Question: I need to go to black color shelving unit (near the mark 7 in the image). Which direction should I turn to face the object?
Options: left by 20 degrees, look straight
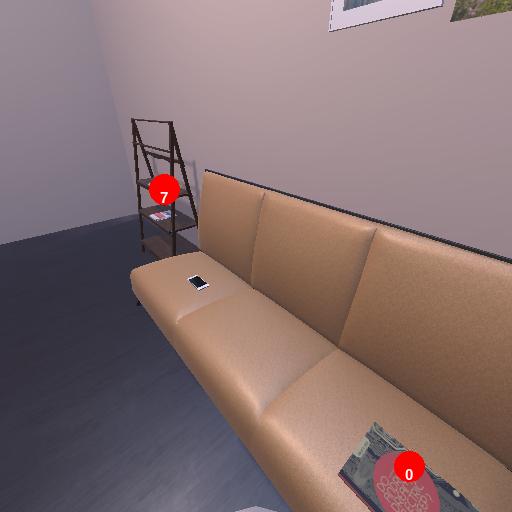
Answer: left by 20 degrees